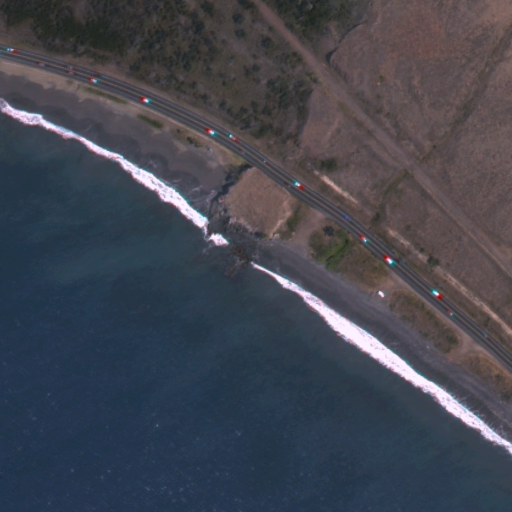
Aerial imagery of cape in Hawaii named Ka Puali containing only unknown